Question: Find the lowest common multiple of all numbers in the 25-square grid
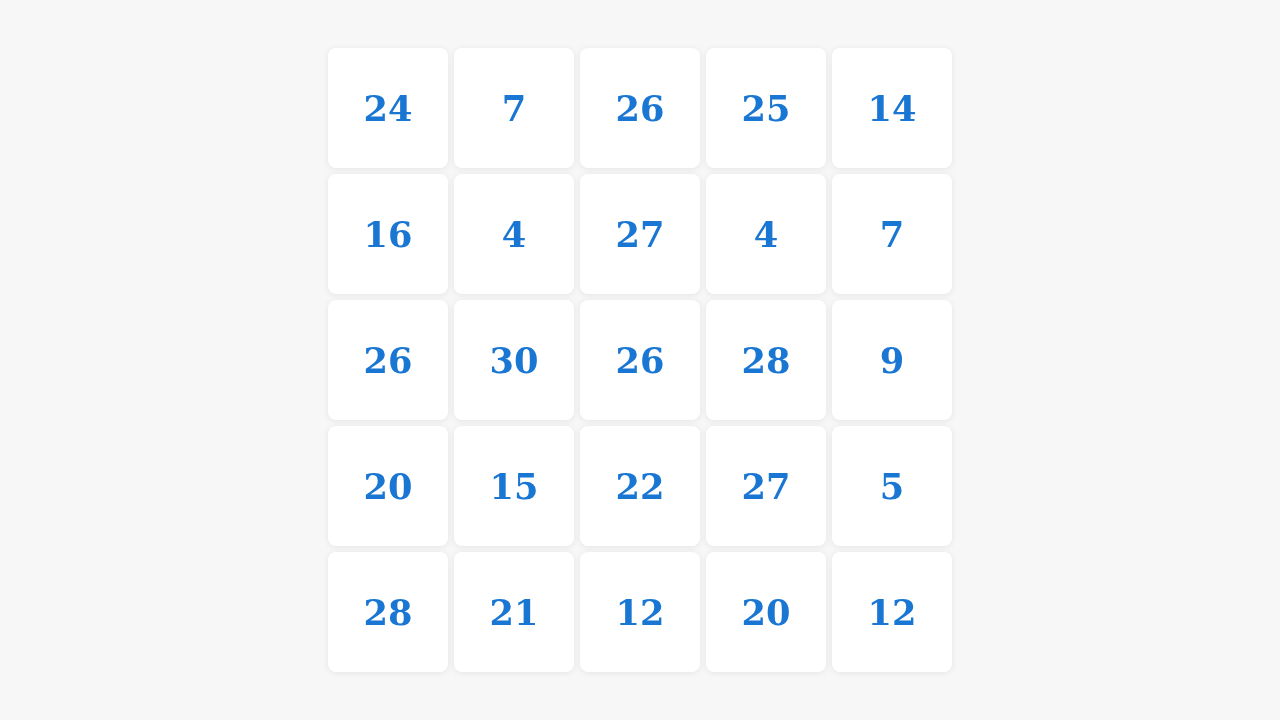
Answer: 10810800